Question: I'm concerned about the performance of the query below once the tables are fully populated. So far it's under development and performs well with dummy data.
The table "adress_zoo" will contain about 500 million records once fully populated. "adress_zoo" table looks like this:
'''
CREATE TABLE 'adress_zoo'
( 'adress_id' int(11) NOT NULL, 'zoo_id' int(11) NOT NULL,
UNIQUE KEY 'pk' ('adress_id','zoo_id'),
KEY 'adress_id' ('adress_id') )
ENGINE=InnoDB DEFAULT CHARSET=latin1;
'''
The other tables will contain maximum 500 records each.
The full query looks like this:
'''
SELECT a.* FROM jos_zoo_item AS a
JOIN jos_zoo_search_index AS zsi2 ON zsi2.item_id = a.id
WHERE a.id IN (
SELECT r.id FROM (
SELECT zi.id AS id, Max(zi.priority) as prio
FROM jos_zoo_item AS zi
JOIN jos_zoo_search_index AS zsi ON zsi.item_id = zi.id
LEFT JOIN jos_zoo_tag AS zt ON zt.item_id = zi.id
JOIN jos_zoo_category_item AS zci ON zci.item_id = zi.id
**JOIN adress_zoo AS az ON az.zoo_id = zi.id**
WHERE 1=1
AND ( (zci.category_id != 0 AND ( zt.name != 'prolong' OR zt.name is NULL))
OR (zci.category_id = 0 AND zt.name = 'prolong') )
AND zi.type = 'telefoni'
AND zsi.element_id = '44d3b1fd-40f6-4fd7-9444-7e11643e2cef'
AND zsi.value = 'Small'
AND zci.category_id > 15
**AND az.adress_id = 5**
GROUP BY zci.category_id ) AS r
)
AND a.application_id = 6
AND a.access IN (1,1)
AND a.state = 1
AND (a.publish_up = '0000-00-00 00:00:00' OR a.publish_up <= '2012-06-07 07:51:26')
AND (a.publish_down = '0000-00-00 00:00:00' OR a.publish_down >= '2012-06-07 07:51:26')
AND zsi2.element_id = '1c3cd26e-666d-4f8f-a465-b74fffb4cb14'
GROUP BY a.id
ORDER BY zsi2.value ASC
'''
The query will usually return about 25 records.
Based on your experience, will this query perform acceptable (respond within say 3 seconds)?
What can I do to optimise this?
As adviced by @Jack I ran the query with EXPLAIN and got this:

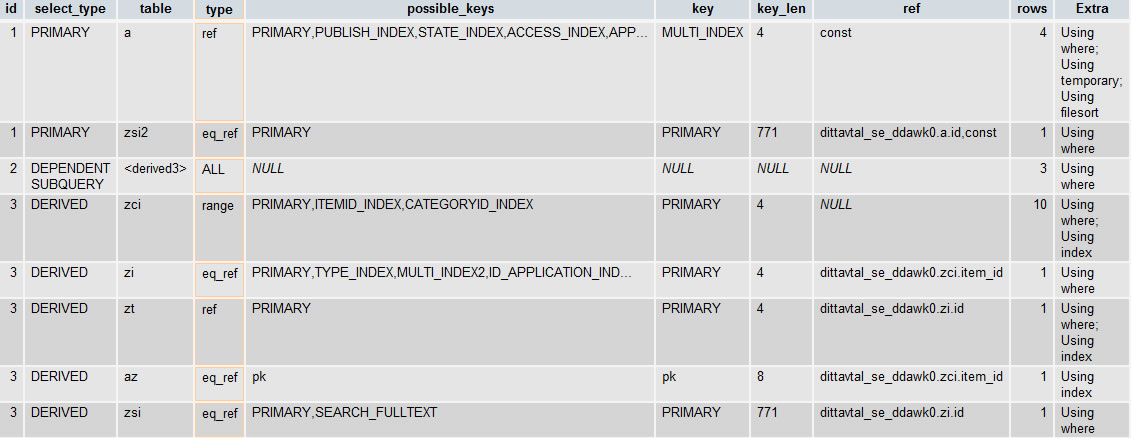
Answer: This part is an important limiter:
'''
az.adress_id = 5
'''
MySQL will limit the table to only those records where 'adress_id' matches joining it with the rest of the statement, so it will depend on how big you think that result set might be.
Btw, you have a 'UNIQUE(adress_id, zoo_id)' and a separate 'INDEX'. Is there a particular reason? Because the first part of a spanning key can be used by MySQL to select with as well.
What's also important is to use 'EXPLAIN' to understand how MySQL will "attack" your query and return the results. See also: <URL>